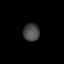
Tissue: lung
Cell type: Myeloid cells
Senescence score: 0.2265
Nuclear area (px): 278
Mean DAPI intensity: 72.752